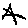
Label: star